Question: I need to make a fetch request, and I can't quite figure out the NSPredicate I need for the request. Here's the scenario:
I have a 'List' entity, and the 'list' object has a to-many relationship to a set of 'Request' objects. Each 'Request' object has a to-many relationship to a set of 'Tags' objects.
I need perform a fetch request on the 'Tags' entity, but I can't figure the 'NSPredicate' for the call. I would like to only pull out the 'tags' that are in all the tags of all the requests of a specific list.
Here's what I've tried:
'''
NSPredicate *predicate = [NSPredicate predicateWithFormat:@"tag in ANY list.requests.tags"];
'''
But I know this isn't right. I'm not able to specify my list, also 'list.requests' returns an 'NSSet', and I can't just do '.tags' on a set. I'm pretty stuck.
I've attached a pic of relationships in case that helps:

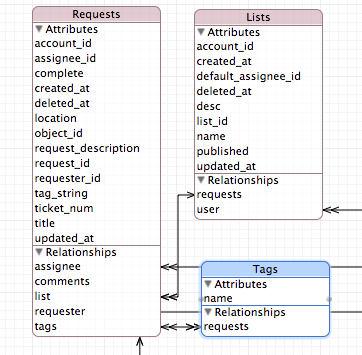
Answer: Create a sub-query.
'''
NSPredicate* predicate = [NSPredicate predicateWithFormat:@"SUBQUERY(requests, $request, $request.list = %@).@count > 0", list];
'''
This counts the requests which have a specified list; if the count is more than one, the tag is taken.
You can also do:
'''
[list.requests valueForKeyPath:@"tags.@distinctUnionOfSets"]
'''
This uses key-value coding to retrieve all the tags that belong to all the requests and unifies them into a set. This method is less efficient than the former.